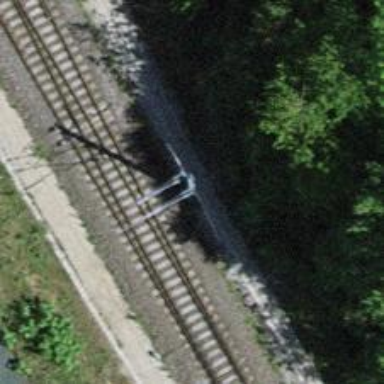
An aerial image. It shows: Catenary mast for power lines.